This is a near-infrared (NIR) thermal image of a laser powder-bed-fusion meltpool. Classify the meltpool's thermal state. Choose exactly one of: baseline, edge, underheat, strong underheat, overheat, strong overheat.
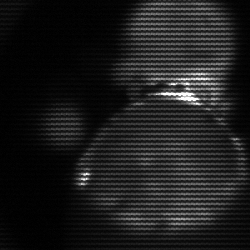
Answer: edge